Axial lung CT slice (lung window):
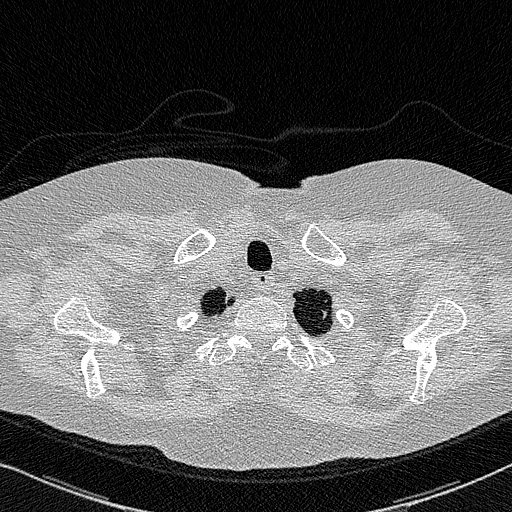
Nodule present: no